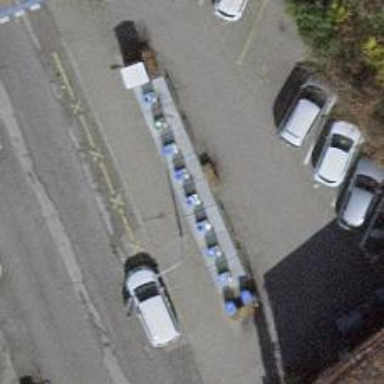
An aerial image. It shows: Recycling container in the area designated for recycling.